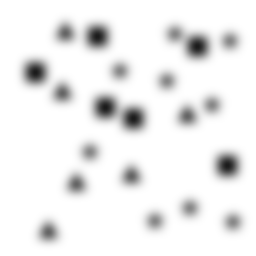
Squares: 6
Triangles: 6
Stars: 9
Total shapes: 21